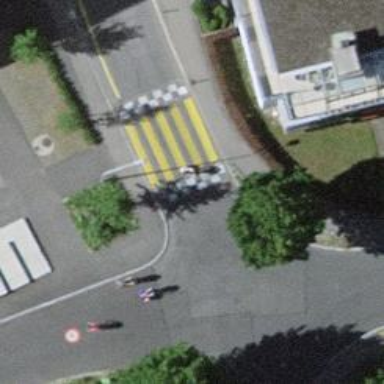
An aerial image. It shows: Uncontrolled zebra crossing with notable zebra markings.